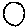
Label: circle